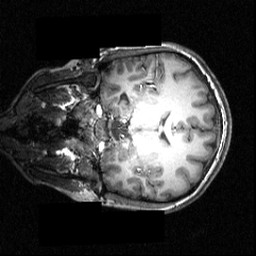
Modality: T1w
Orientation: coronal
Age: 18
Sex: female
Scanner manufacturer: siemens
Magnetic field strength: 3.951 T
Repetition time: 1.5 s
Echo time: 0.00335 s